Question: I need your help to solve a problem. This is part of a coding exercise, that I couldn't solve completely.
Imagine we have the following graph :

I need to build a class that calculates the maximum length of the path. I don't have a root and have to use each vertex as a starting point.The method has a parameter of maximum number of repeats, so if this 1, we can just pass each edge one time, if it's 2 we can pass a maximum of 2 times each edge.
in this case, if repeats=1, the maximum path should be (B,A,C). It repeats=2, then the maximum path should be (B, A, B, A, C, C).
To solve the problem without repeats, I thought of building an adjacency list and run a DFS to find all the paths in the graph and extract the maximum one. I think this should work for the simpler case.
But I don't know how to do when we can repeat edges. What kind of algorithm can I use to solve this problem. Also can you think of a more efficient approach to this problem?
Thanks
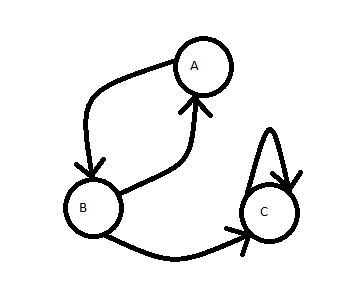
Answer: You can use a modified version of depth first search.
In this case you don't only mark a node as but you add some satellite data to them: and when it reaches 'repeats' you mark them .
The modified pseudocode from wikipedia:
'''
procedure DFS(G,v):
increment v.timesVisited
for all edges e in G.adjacentEdges(v) do
if edge e.timesVisited < repeats then
w - G.adjacentVertex(v,e)
if vertex w.timesVisited < repeats then
e.timesVisited++
recursively call DFS(G,w)
else
label e as a back edge
'''
I hope it works I did not test the modifications.